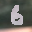
Label: 6